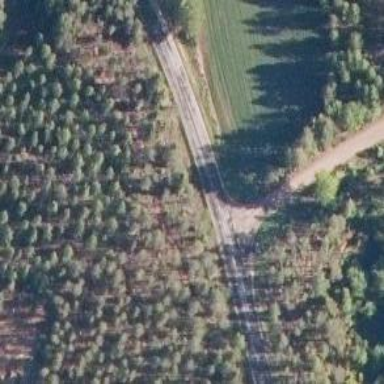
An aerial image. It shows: Tertiary road with asphalt surface.